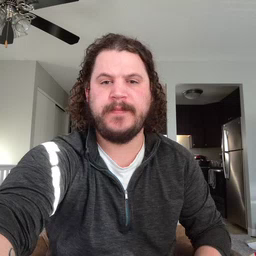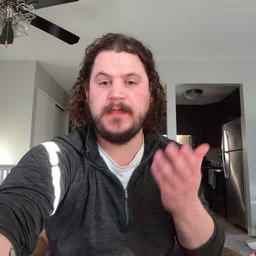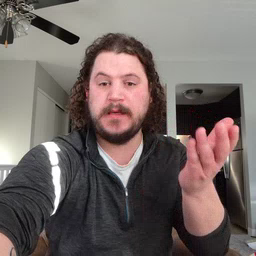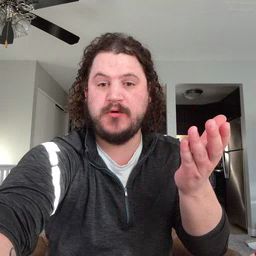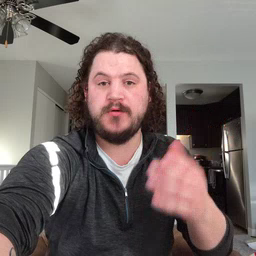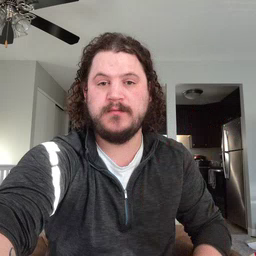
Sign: there